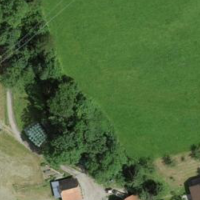
EUNIS habitat code: 52
Species observed at this site:
Aegopodium podagraria